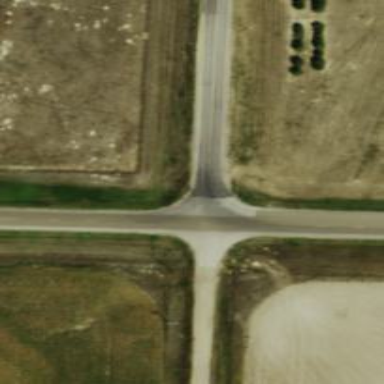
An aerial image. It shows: Road with stop sign.